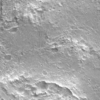
Label: not_dusty